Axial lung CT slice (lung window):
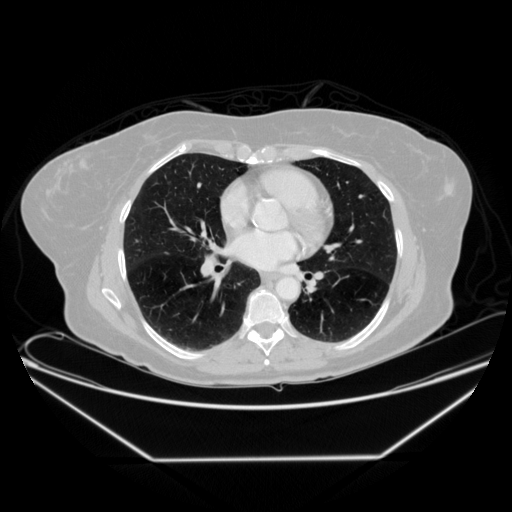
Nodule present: no